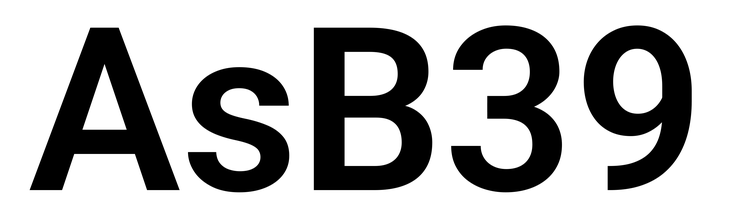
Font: Roboto_SemiBold